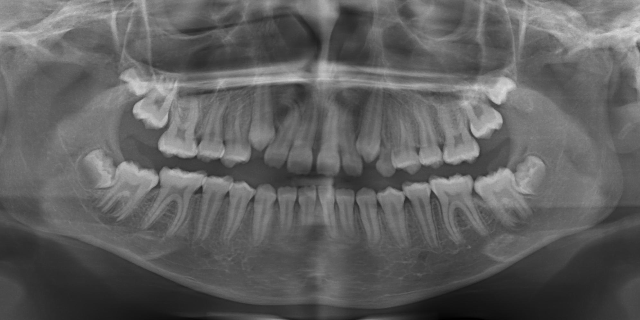
adult